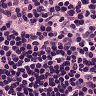
Metastatic tissue present: no